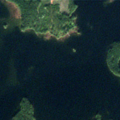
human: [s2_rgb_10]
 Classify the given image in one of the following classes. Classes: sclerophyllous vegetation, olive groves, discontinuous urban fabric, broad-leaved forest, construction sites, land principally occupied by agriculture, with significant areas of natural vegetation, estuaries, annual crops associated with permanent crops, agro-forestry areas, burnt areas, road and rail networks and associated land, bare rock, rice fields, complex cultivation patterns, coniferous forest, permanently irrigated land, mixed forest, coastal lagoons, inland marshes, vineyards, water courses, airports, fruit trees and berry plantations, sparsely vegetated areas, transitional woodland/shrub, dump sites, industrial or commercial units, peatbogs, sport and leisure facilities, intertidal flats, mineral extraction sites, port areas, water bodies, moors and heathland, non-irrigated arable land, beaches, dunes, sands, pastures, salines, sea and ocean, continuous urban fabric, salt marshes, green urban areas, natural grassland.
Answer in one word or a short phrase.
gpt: coniferous forest, water bodies